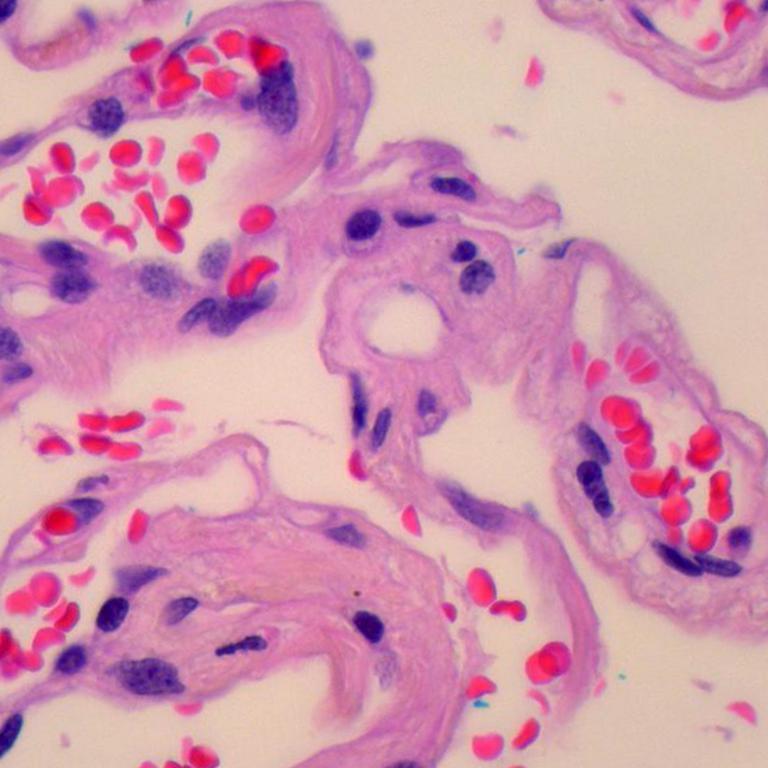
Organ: lung
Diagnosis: benign